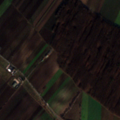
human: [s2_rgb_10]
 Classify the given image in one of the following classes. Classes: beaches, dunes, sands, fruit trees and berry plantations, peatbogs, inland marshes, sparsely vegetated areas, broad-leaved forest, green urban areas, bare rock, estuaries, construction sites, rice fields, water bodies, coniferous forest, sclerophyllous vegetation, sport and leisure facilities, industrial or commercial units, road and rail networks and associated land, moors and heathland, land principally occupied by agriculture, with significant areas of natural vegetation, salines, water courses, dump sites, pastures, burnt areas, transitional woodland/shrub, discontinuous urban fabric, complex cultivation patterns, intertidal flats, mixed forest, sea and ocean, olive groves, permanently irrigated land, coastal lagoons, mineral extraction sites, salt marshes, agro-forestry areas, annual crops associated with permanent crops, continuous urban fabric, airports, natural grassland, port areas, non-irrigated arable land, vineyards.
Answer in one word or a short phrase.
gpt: discontinuous urban fabric, non-irrigated arable land, broad-leaved forest